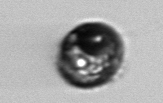
Label: Proterythropsis